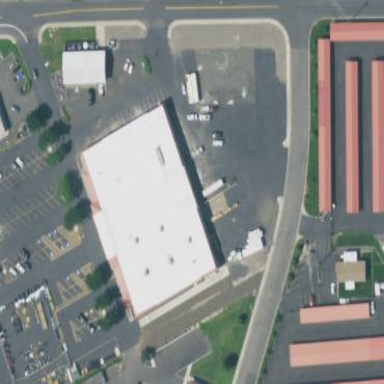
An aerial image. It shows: Country store within building.